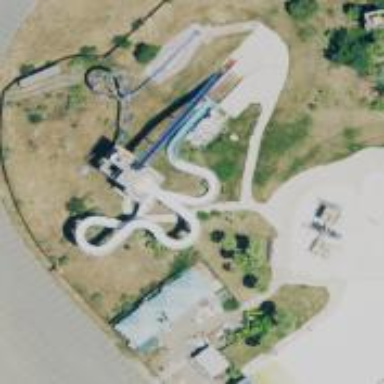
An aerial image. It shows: Water slide attraction.